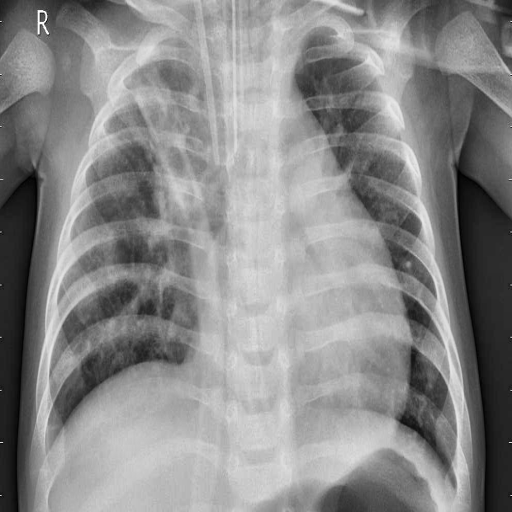
Finding: PNEUMONIA